Question: I am trying to write a small SQL statement in HANA Studio in scripted calculation view .
The example data set is as below:

I want to select all the ships that are departing five days from prior today (4th December, 2017) and after today.
The output should be
'''
B 09/12/2017
D 29/12/2017
'''
What is the SQL function that I should use and how to figure out todays date in HANA studio and as well as the difference between today's date and date in each record?
'''
SHIP_NAME DATE_OF_DEPARTURE(DD/MM/YYYY)
A 15/12/2017
B 09/12/2017
c 30/12/2017
D 29/12/2017
'''
Can anybody figure out any issues with this statement? It's not working.
'''
SELECT T1."SHIP_NAME" AS "Ship Name" ,
DAYS_BETWEEN (CURRENT_DATE,T1."DATE_OF_DEPARTURE") AS "Days Between"
FROM "_SYS_BI"."M_SHIP_DEPARTURE" as T1;
'''
@Lars Br. a little help
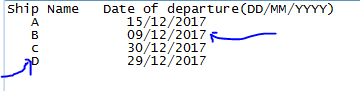
Answer: > use the documentation, Luke!
:)
If you did, you'd find that the'current_date' gives you the, well, current date.